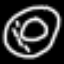
Label: donut